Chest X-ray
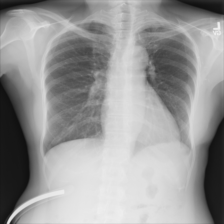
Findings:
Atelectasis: negative
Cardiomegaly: negative
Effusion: negative
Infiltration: negative
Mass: negative
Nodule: negative
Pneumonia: negative
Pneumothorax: negative
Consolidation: negative
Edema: negative
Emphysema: negative
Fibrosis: negative
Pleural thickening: negative
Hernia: negative